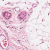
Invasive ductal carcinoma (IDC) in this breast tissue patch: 0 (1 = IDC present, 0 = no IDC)